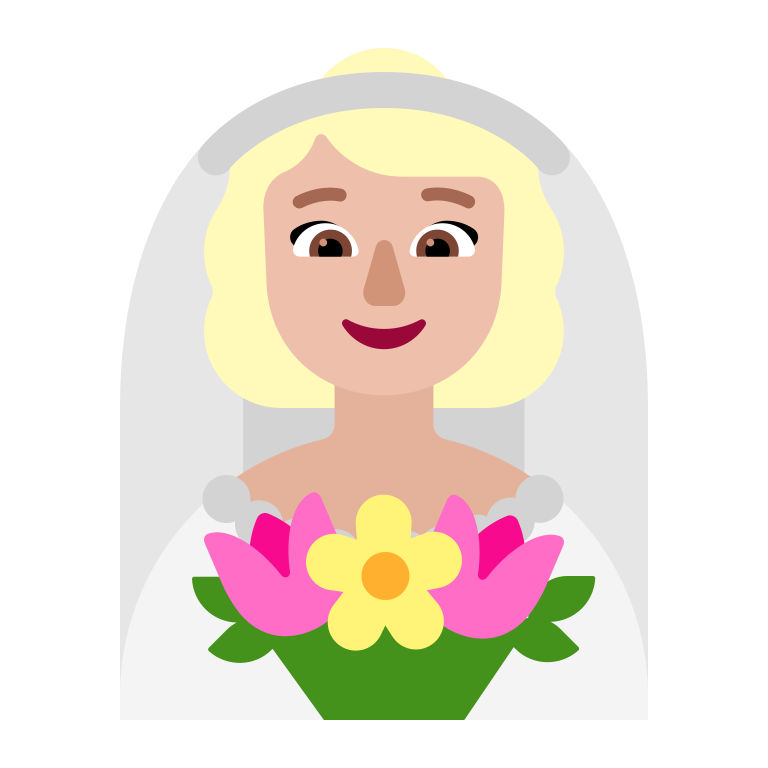
woman with veil flat  light